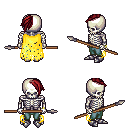
a pixel art fantasy rpg character, male body template, skeleton, yellow tattered cape, teal pants, brunette long mohawk hairstyle, bracelets, metal boots, spear, four views (front, back, left, right), 2x2 character sprite sheet, small pixel art, hard edges, no anti-aliasing